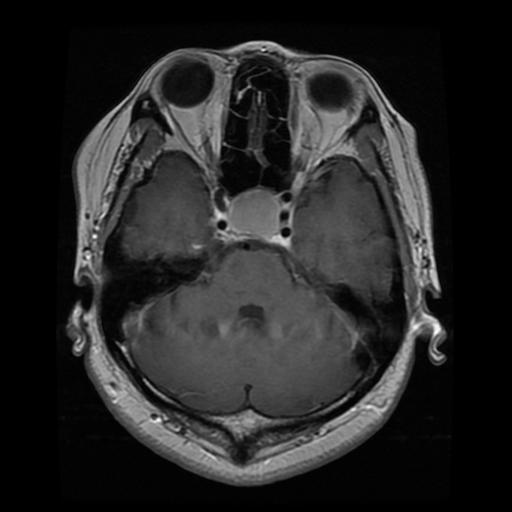
Label: pituitary